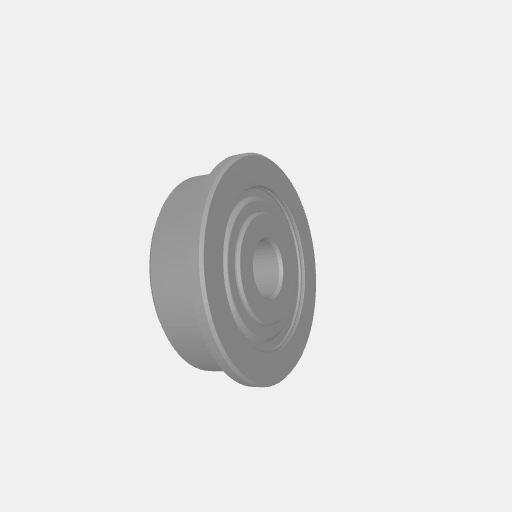
Part: Bearing4ID